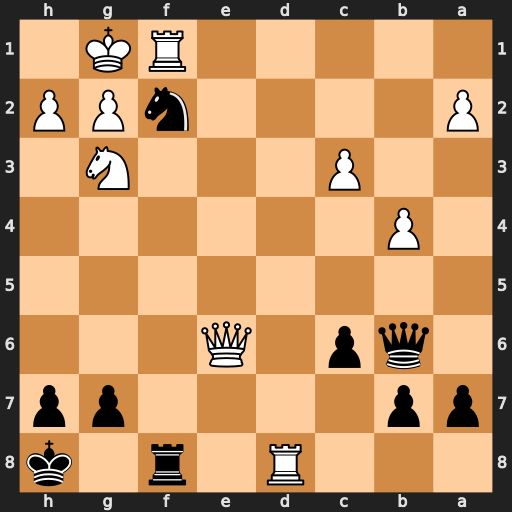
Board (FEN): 3R1r1k/pp4pp/1qp1Q3/8/1P6/2P3N1/P4nPP/5RK1
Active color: b
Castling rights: -
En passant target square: -
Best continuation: Nh3+ Kh1 Qg1+ Rxg1 Nf2#